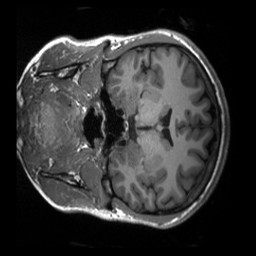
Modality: T1w
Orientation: coronal
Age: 24
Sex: female
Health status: healthy
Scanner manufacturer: siemens
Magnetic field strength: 3 T
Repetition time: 2.3 s
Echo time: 0.00232 s